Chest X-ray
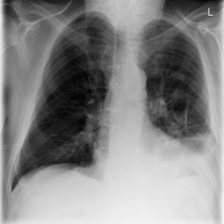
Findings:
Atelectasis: negative
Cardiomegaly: negative
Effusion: negative
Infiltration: positive
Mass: negative
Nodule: negative
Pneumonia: negative
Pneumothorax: negative
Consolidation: negative
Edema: negative
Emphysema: negative
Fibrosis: negative
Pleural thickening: negative
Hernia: negative